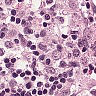
Metastatic tissue present: no